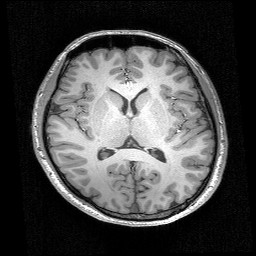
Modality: T1w
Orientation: coronal